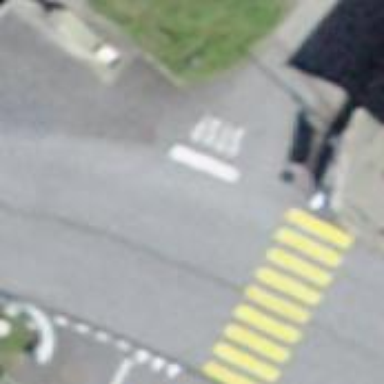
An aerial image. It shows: Road with stop sign.